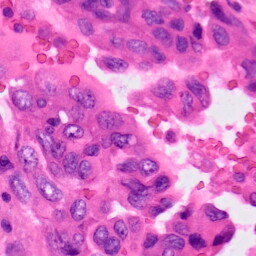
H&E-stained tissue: Lung